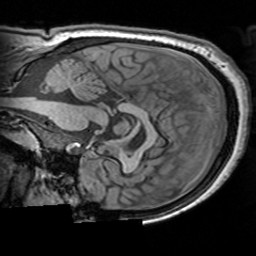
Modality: T1w
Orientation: sagittal
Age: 24
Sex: female
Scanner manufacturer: siemens
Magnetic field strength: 3 T
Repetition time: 1.63 s
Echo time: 0.00311 s